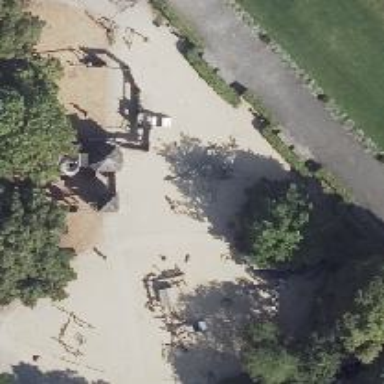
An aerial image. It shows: Playground with springy equipment.